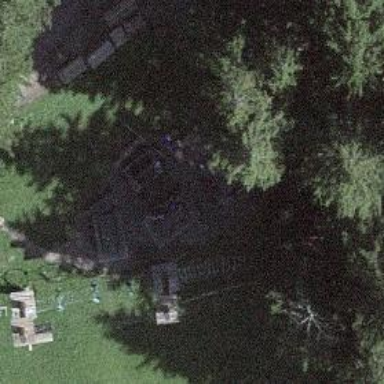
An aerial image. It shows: Picnic site for tourists.